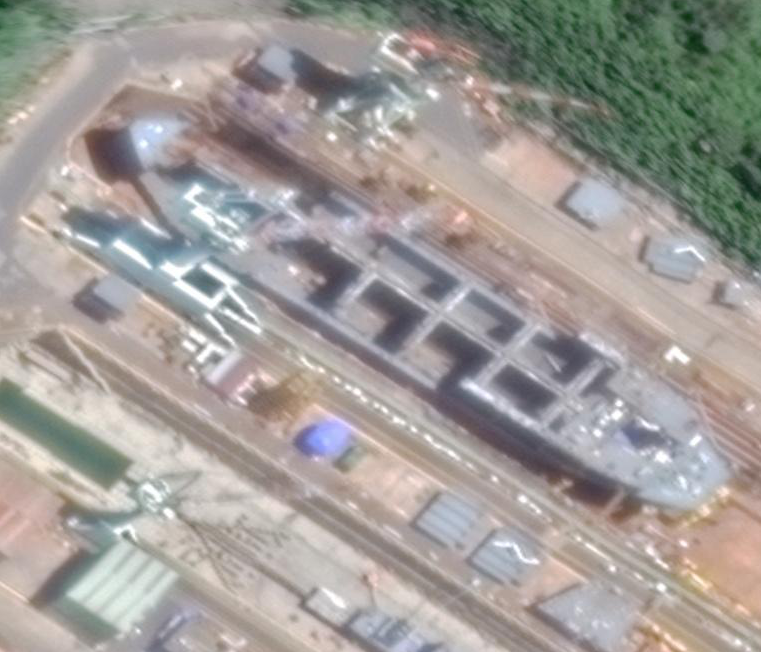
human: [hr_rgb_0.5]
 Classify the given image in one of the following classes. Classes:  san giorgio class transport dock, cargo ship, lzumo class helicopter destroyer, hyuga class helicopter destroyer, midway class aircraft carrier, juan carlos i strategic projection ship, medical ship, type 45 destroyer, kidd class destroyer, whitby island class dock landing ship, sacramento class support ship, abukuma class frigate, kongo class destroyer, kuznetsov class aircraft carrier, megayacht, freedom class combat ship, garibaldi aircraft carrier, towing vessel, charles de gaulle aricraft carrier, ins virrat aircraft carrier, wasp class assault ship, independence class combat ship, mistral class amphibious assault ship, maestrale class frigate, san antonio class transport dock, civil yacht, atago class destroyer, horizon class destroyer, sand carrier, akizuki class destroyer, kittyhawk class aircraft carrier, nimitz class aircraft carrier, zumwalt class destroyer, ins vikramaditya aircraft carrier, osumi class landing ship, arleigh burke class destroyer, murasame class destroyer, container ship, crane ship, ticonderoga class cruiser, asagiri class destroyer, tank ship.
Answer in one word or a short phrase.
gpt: Cargo ship